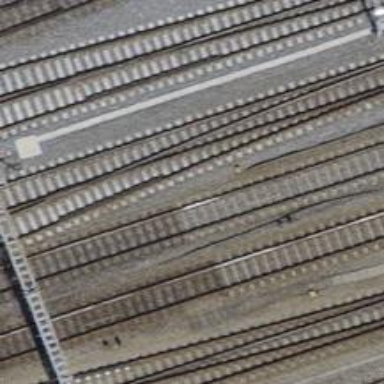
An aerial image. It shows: Rail siding with electrified tracks using contact line.